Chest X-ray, AP view. Patient: 56 years old, sex M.
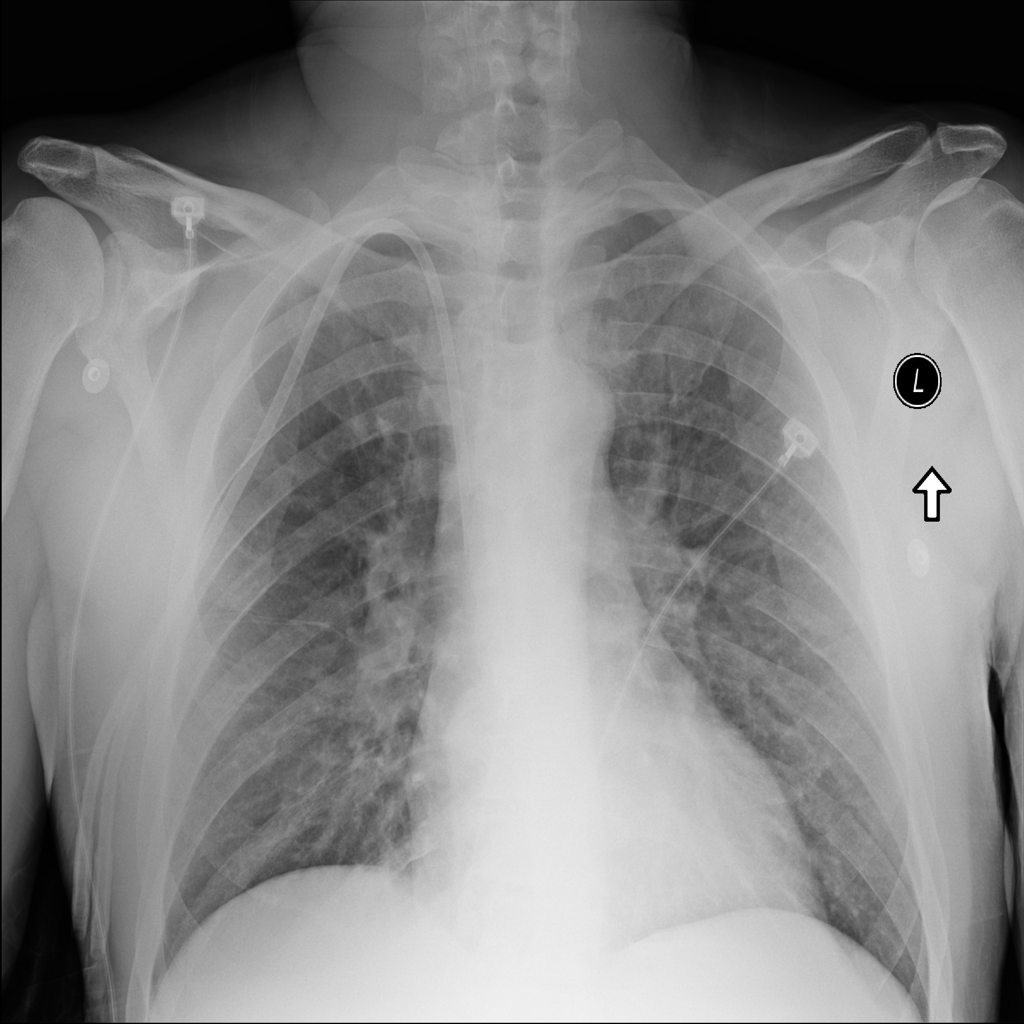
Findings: No Finding